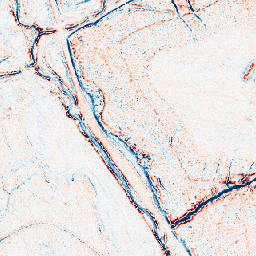
Category: edge_preserving
Decomposition family: anisotropic_diffusion
Decomposition parameters: iterations: 20
kappa: 50
gamma: 0.05
Upsampling method: nearest
Upsampling parameters: scale: 4
Upsampling scale: 4